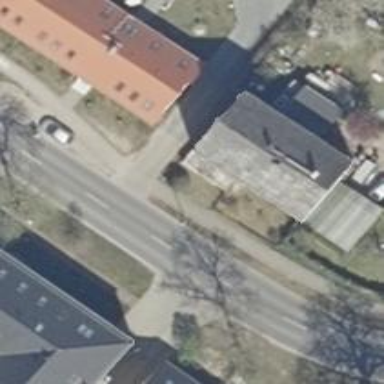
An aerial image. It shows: Sidewalk.